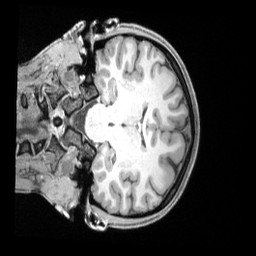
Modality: T1w
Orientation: coronal
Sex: female
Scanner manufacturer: siemens
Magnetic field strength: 3 T
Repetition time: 2.4 s
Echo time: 0.00222 s